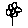
Label: flower